Question: I have created a database using visual studio and a gridview to show the data. I am trying to display the data in descending order. I have previousley created a FillBy method to sort the data in ascending order when prompted (SELECT personID, name, age FROM dbo.person BY FillByage).
I have tried (SELECT personID, name, age FROM dbo.person BY FillByage DESC) but this produces an error.
Does anyone know how to write a successful descending SQL statement?

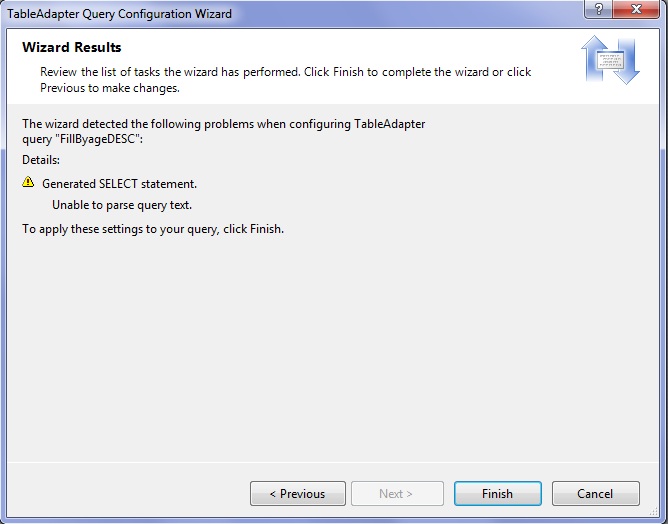
Answer: Your SQL Statement should be:
'''
SELECT personID, name, age
FROM dbo.person
ORDER BY FillByage DESC
'''
Notice the 'ORDER BY', not just 'BY'
Based on the image provided, it appears that you do not have a space between FillByage and the 'DESC' keyword.